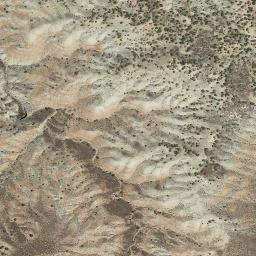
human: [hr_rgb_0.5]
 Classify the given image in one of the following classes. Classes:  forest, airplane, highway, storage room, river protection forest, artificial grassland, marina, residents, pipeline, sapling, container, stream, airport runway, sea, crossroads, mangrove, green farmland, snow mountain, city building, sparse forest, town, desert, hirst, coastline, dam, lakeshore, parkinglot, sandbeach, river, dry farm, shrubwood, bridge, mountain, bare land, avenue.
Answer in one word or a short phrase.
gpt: mountain